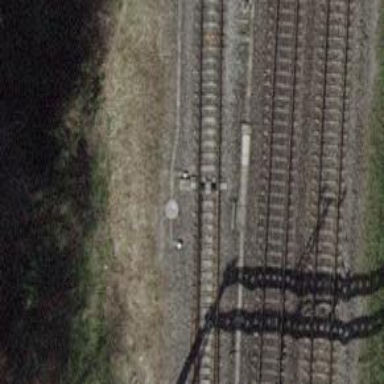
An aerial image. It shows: Railway switch.